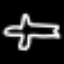
Label: airplane